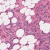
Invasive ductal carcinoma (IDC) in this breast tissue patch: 1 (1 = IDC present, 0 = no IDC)